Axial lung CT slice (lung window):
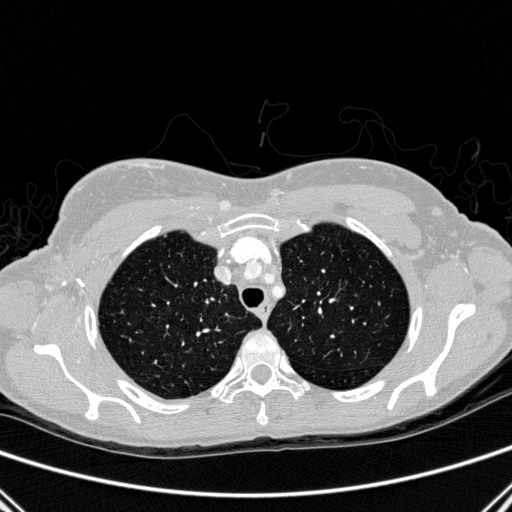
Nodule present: no